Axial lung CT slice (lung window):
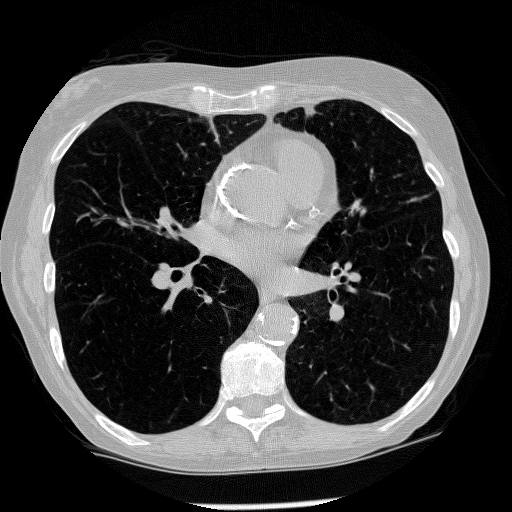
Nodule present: no